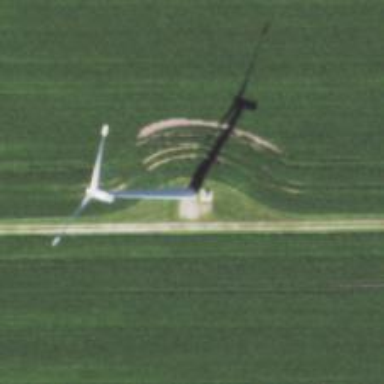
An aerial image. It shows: Wind generator using horizontal axis wind turbines.